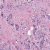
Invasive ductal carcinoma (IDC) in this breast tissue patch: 1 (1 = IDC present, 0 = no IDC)